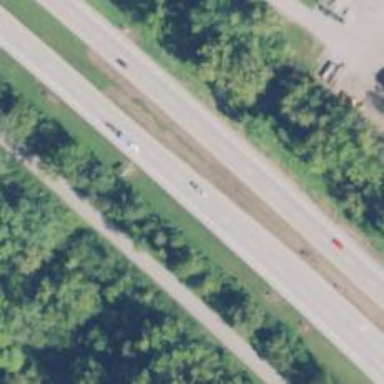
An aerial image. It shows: This image shows trunk highway that functions as expressway.